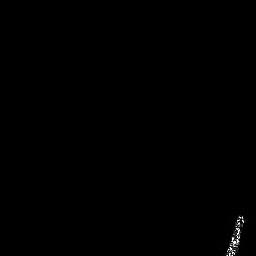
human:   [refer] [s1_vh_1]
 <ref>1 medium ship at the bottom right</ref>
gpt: <box>[[87, 82, 95, 99, 0]]</box>